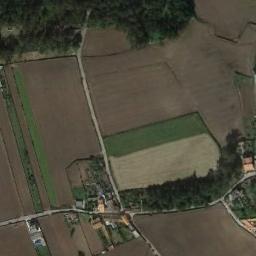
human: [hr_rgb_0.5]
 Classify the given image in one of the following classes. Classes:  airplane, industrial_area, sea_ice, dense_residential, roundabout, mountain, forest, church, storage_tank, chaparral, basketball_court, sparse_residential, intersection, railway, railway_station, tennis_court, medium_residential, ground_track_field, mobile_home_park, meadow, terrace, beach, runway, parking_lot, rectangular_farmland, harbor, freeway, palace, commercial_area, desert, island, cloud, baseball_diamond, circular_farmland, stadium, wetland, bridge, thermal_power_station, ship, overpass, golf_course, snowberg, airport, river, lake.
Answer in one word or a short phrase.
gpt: terrace